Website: apple
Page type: payment
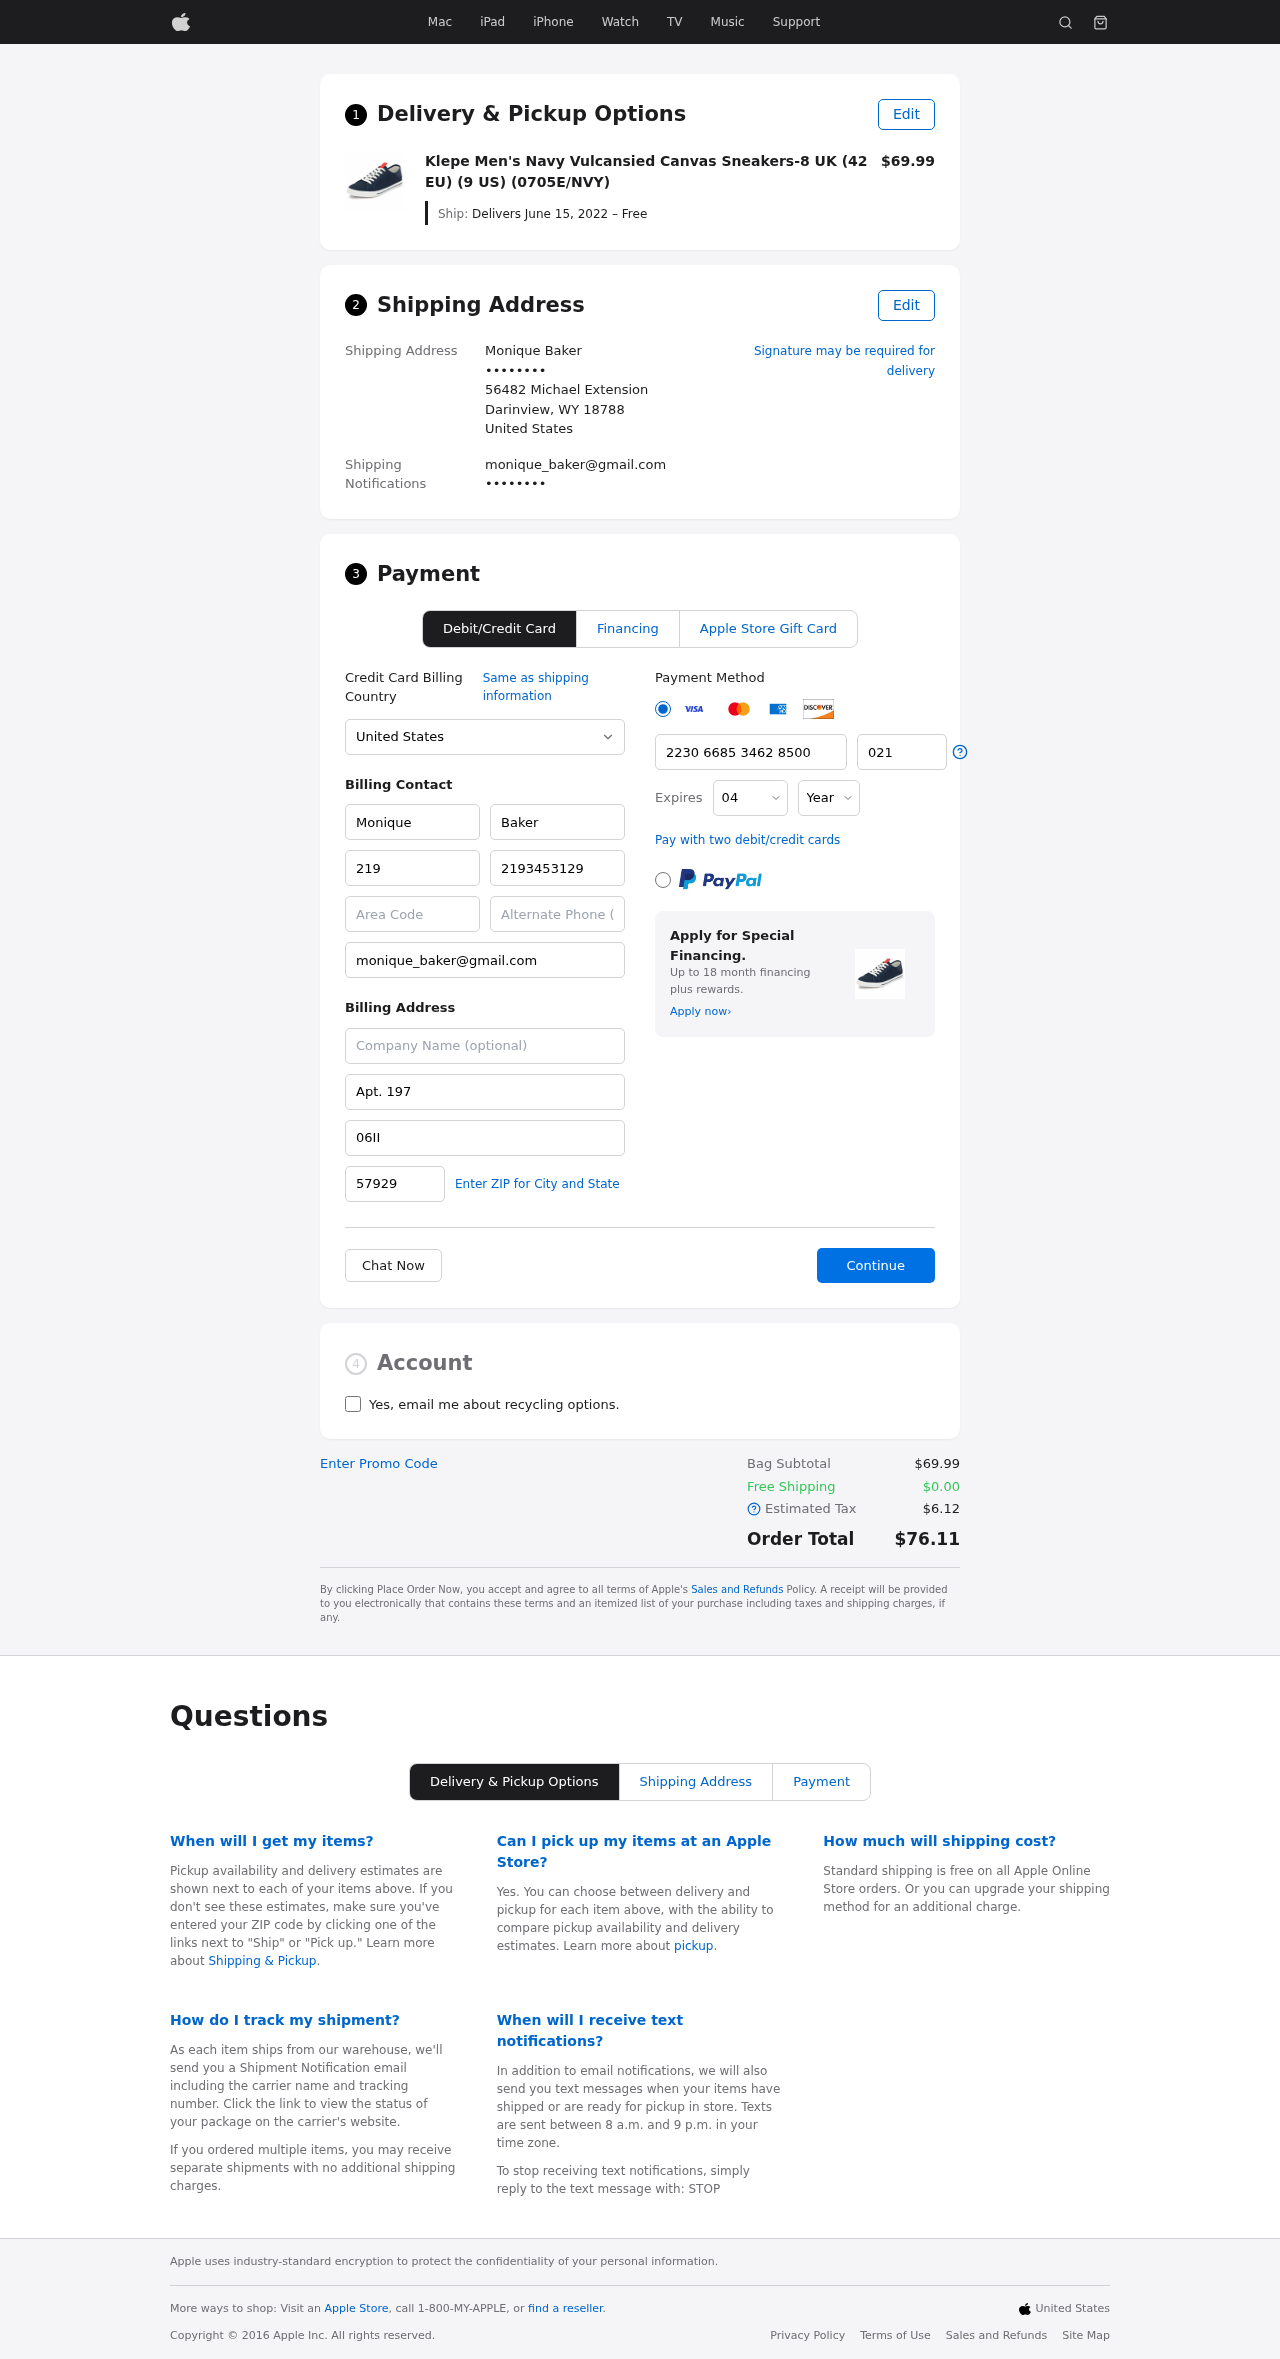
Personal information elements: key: PII_CARD_CVV
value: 021
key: PII_CARD_EXPIRY_MONTH
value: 04
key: PII_CARD_EXPIRY_YEAR
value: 30
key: PII_CARD_NUMBER
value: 2230 6685 3462 8500
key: PII_CITY_STATE_ZIP
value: Darinview, WY 18788
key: PII_COUNTRY
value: United States
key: PII_EMAIL
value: monique_baker@gmail.com
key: PII_EMAIL2
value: monique_baker@gmail.com
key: PII_FIRSTNAME
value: Monique
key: PII_FULLNAME
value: Monique Baker
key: PII_LASTNAME
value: Baker
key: PII_PHONE3
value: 2193453129
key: PII_PHONE_AREA
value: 219
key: PII_POSTCODE2
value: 57929
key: PII_SECURITY_CODE
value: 06II
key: PII_STREET
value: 56482 Michael Extension
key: PII_STREET2
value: Apt. 197
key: PII_PHONE
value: ••••••••
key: PII_PHONE2
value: ••••••••
Product elements: key: PRODUCT1_NAME
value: Klepe Men's Navy Vulcansied Canvas Sneakers-8 UK (42 EU) (9 US) (0705E/NVY)
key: PRODUCT1_PRICE
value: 69.99
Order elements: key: ORDER_DELIVERY_DATE
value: Delivers June 15, 2022 – Free
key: ORDER_SUBTOTAL
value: $69.99
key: ORDER_SHIPPING_COST
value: $0.00
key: ORDER_TAX
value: $6.12
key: ORDER_TOTAL
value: $76.11